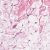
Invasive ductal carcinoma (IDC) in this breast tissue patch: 0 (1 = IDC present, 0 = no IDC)